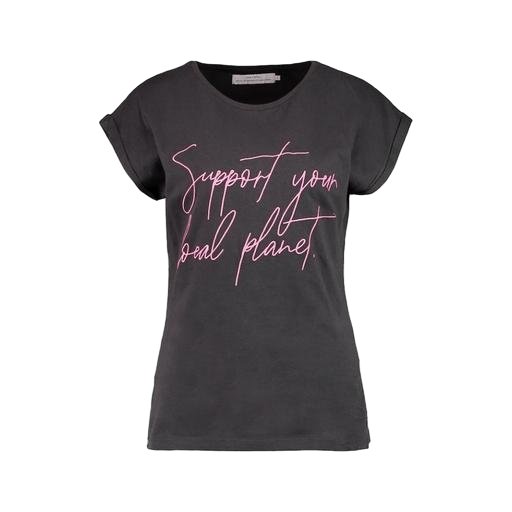
t-shirt twist graphic, your tee, print t-shirt, white background